Field crop: maize
Growth stage: 2
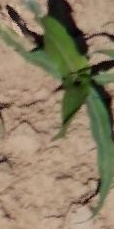
Species: maize